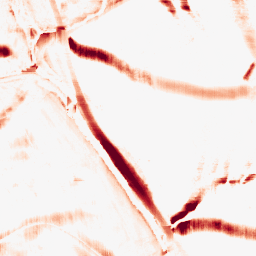
Category: morphological
Decomposition family: morphological_square
Decomposition parameters: operation: opening
size: 20
Upsampling method: lanczos
Upsampling parameters: scale: 2
Upsampling scale: 2